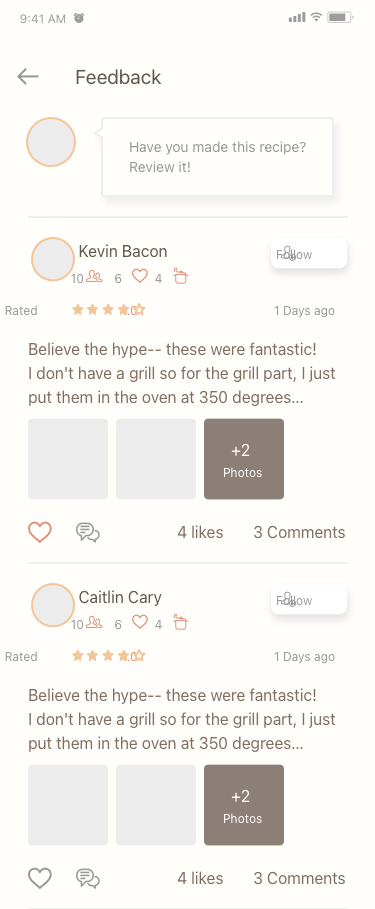
Text in this UI design:
Type something
Have you made this recipe?
Review it!